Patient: sex M, age 76
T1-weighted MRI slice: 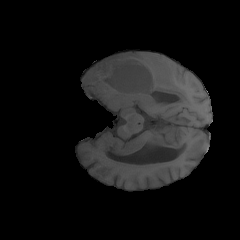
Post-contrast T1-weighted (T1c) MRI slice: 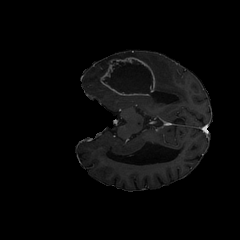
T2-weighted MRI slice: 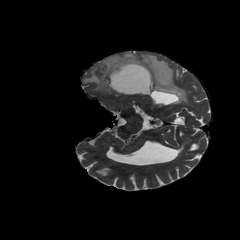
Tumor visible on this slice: yes
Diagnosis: Glioblastoma, IDH-wildtype
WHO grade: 4